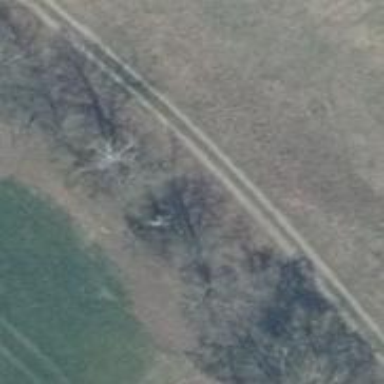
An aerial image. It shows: Row of deciduous broadleaved trees.